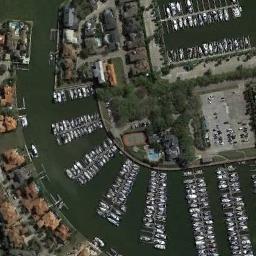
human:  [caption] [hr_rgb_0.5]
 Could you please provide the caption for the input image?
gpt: There are many ships in the harbor .

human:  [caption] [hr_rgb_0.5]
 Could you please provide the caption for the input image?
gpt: Two harbors with lots of neatly docked boats is surrounded by a dense residential area and a parking lot, A grove of trees and a sport area are next to the harbor .

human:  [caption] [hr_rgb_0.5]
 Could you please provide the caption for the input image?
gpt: There are people and cars on the harbor shore .

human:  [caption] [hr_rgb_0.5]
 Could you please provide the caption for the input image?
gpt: Many ships are neatly arranged on the sea side of the harbor  There are buildings, Parking lots and forests on the harbor .

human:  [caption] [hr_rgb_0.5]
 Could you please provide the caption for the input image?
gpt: There are many buildings around the harbor with many boats .